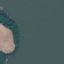
Label: SeaLake